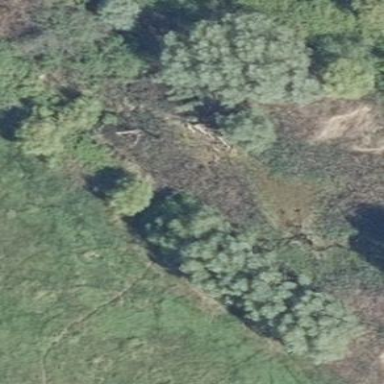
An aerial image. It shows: Swampy wetland area.